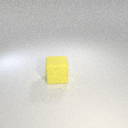
large yellow rubber cube